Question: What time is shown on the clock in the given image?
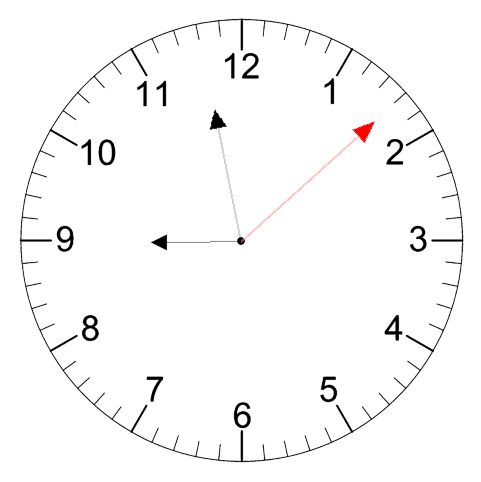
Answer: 08:58:08